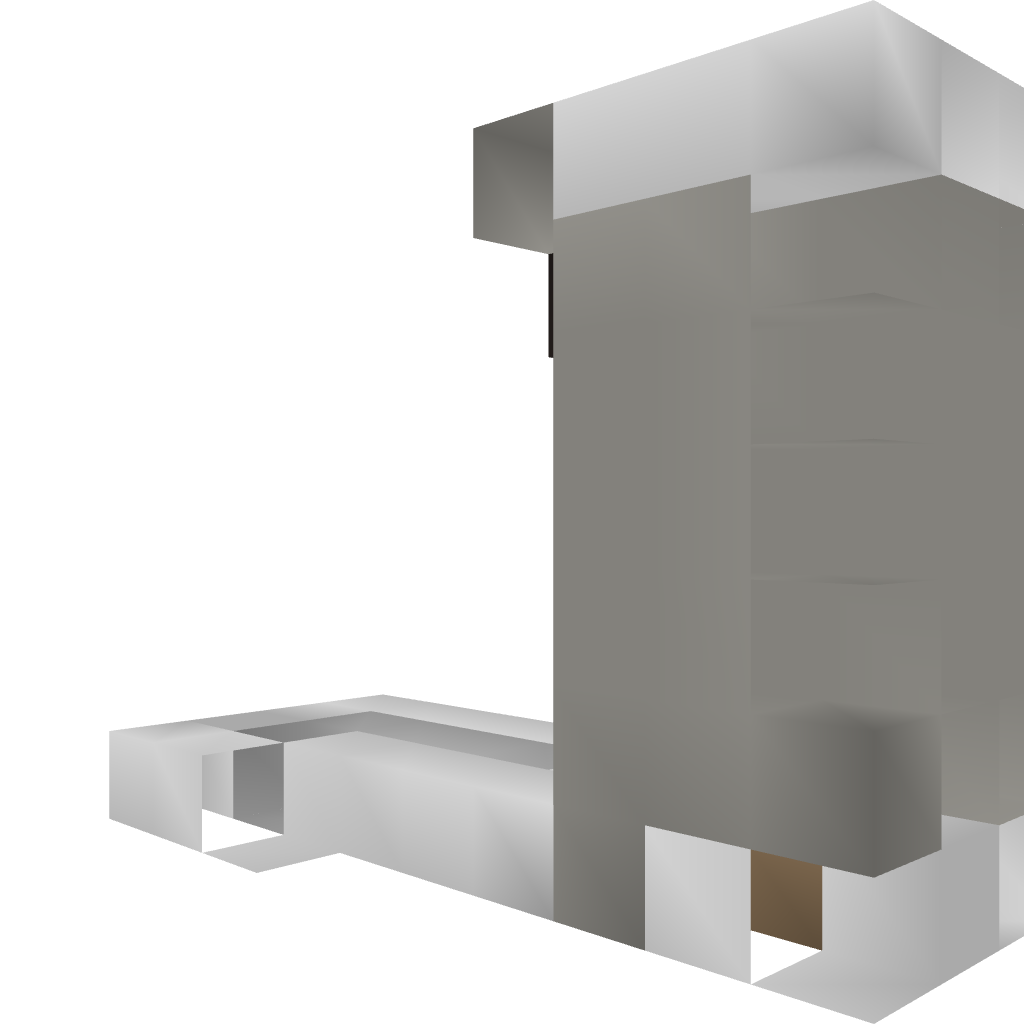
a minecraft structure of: REDSTONELESS Item Elevator 1.7.2